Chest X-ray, AP view. Patient: 49 years old, sex M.
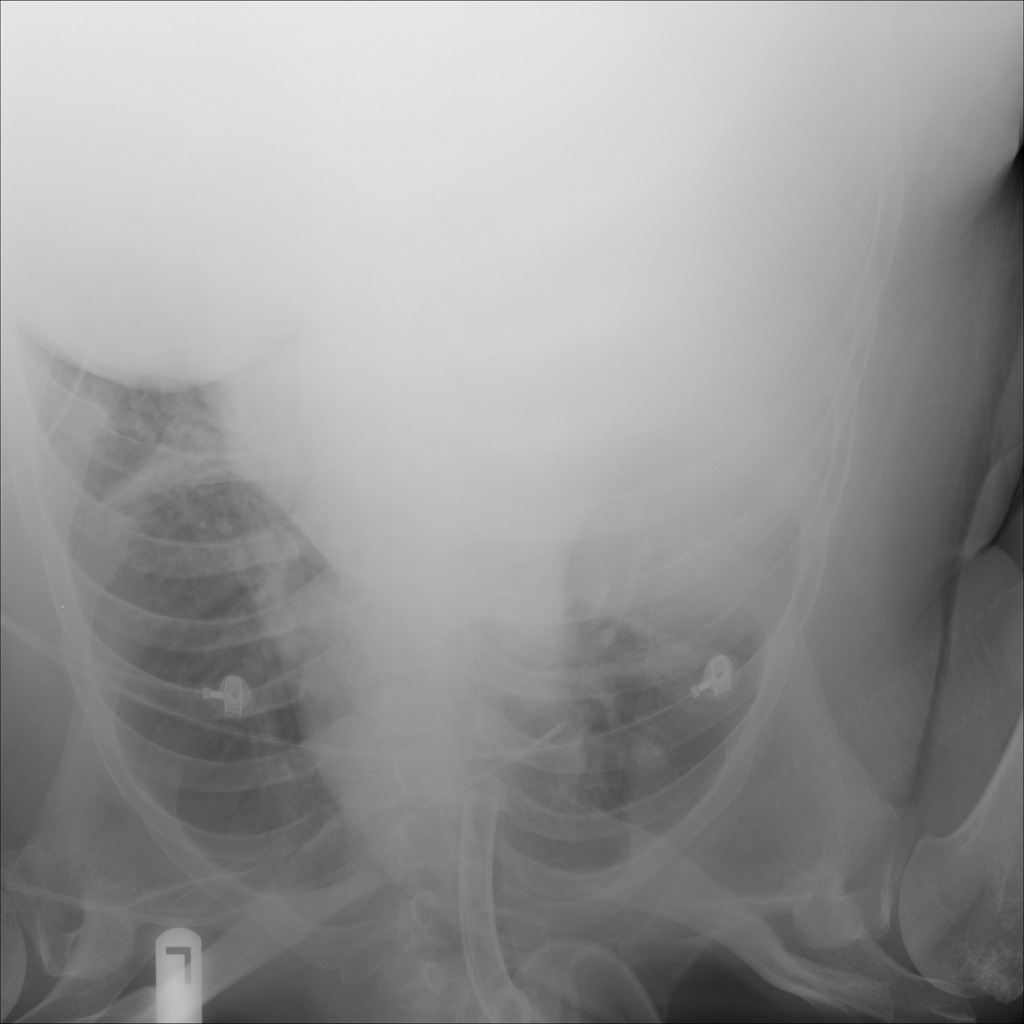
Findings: Atelectasis, Consolidation